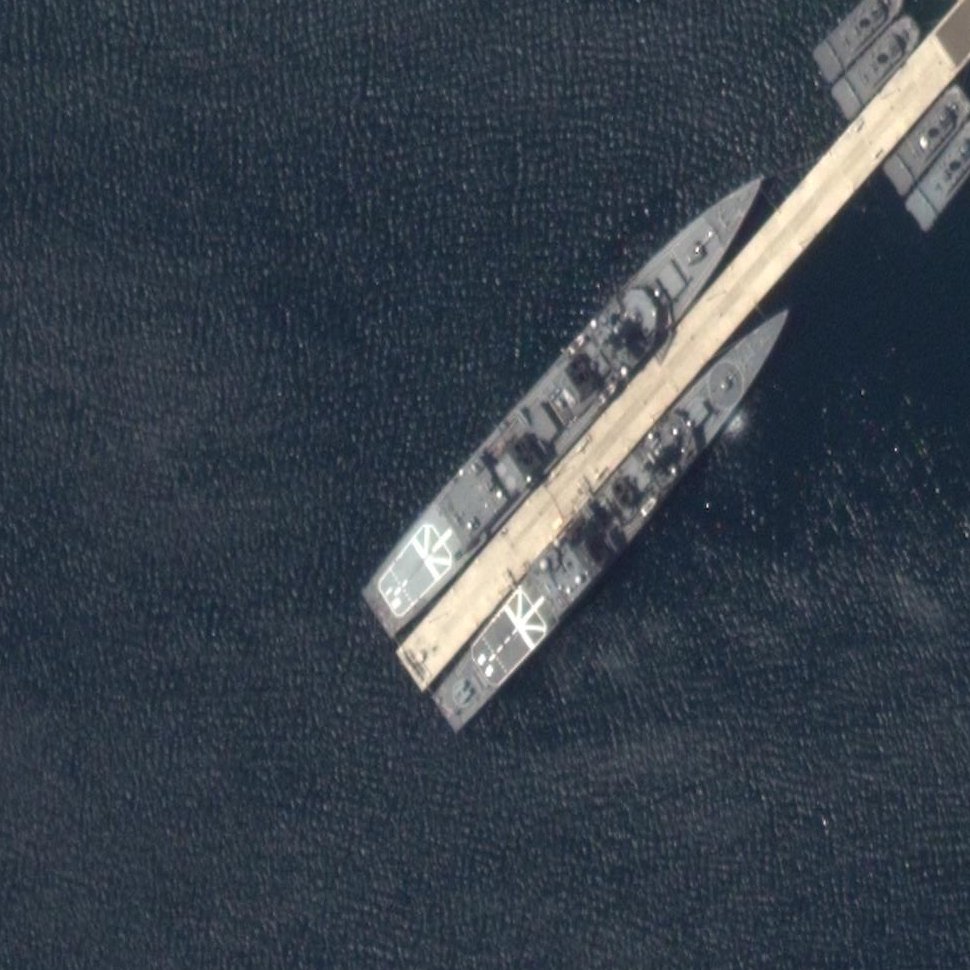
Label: destroyer